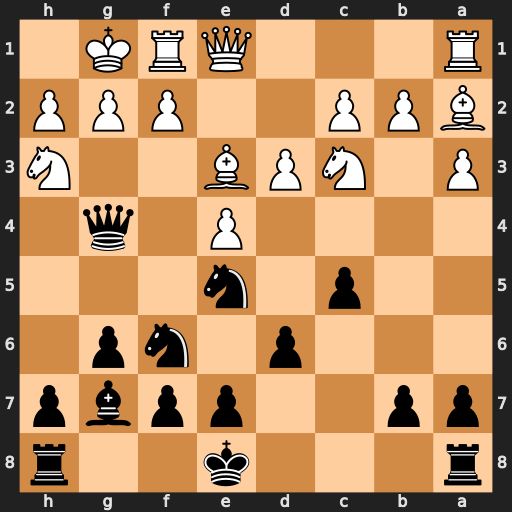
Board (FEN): r3k2r/pp2ppbp/3p1np1/2p1n3/4P1q1/P1NPB2N/BPP2PPP/R3QRK1
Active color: b
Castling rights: kq
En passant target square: -
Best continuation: Nf3+ Kh1 Nxe1